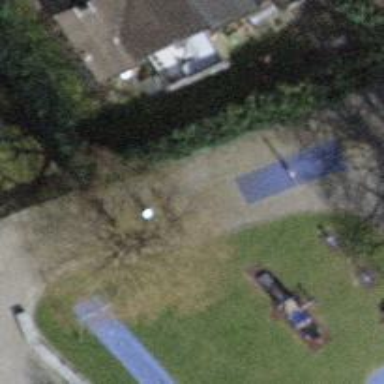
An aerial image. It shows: Bench.